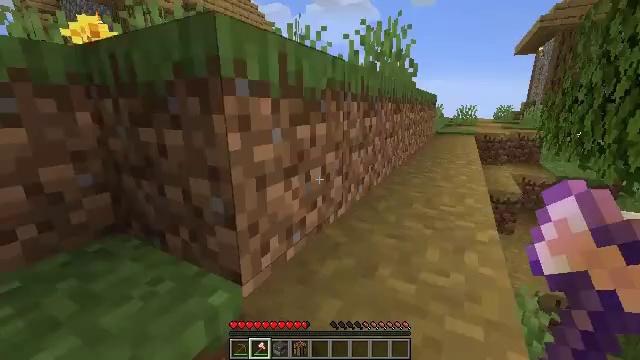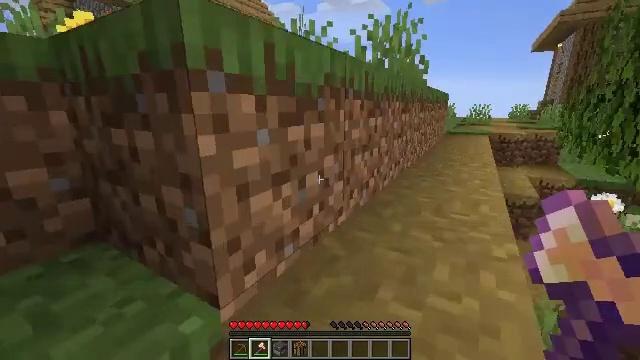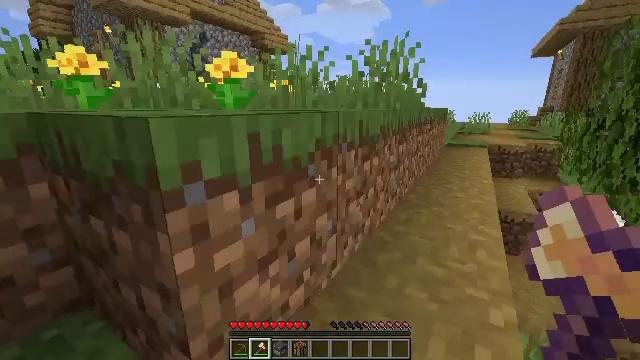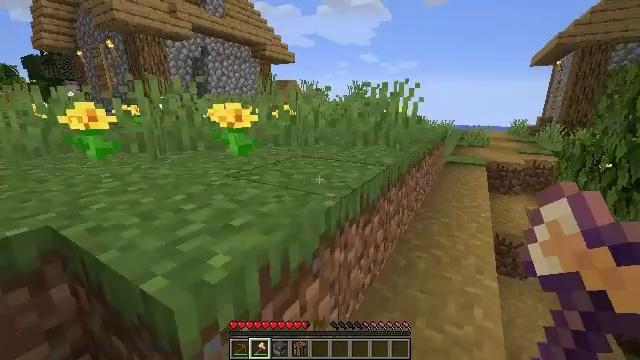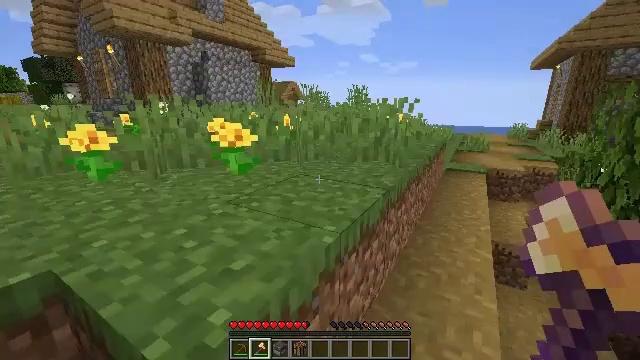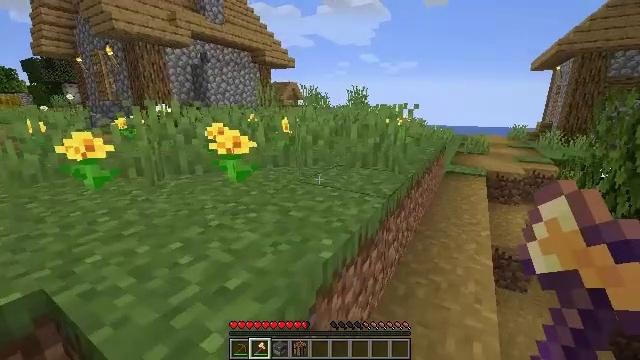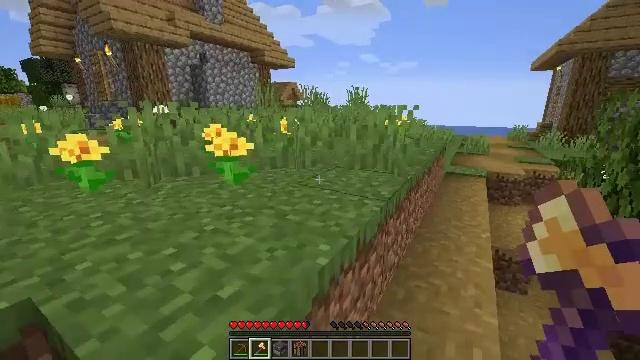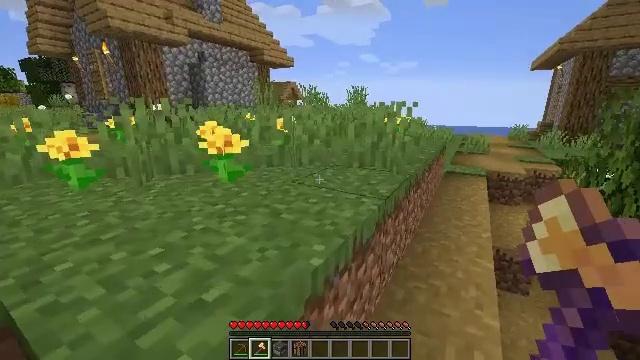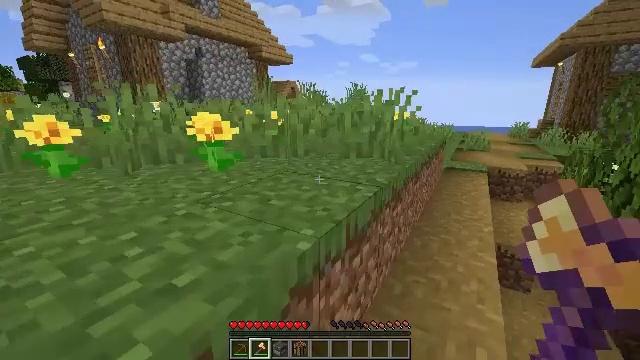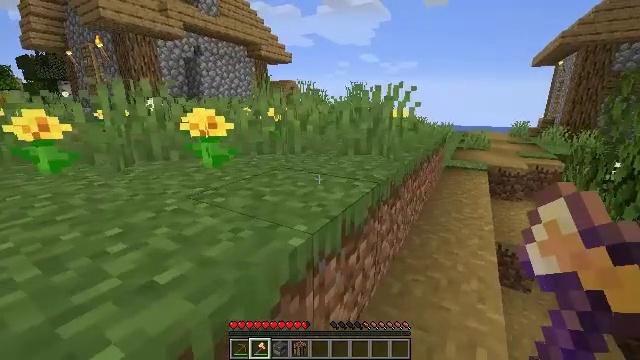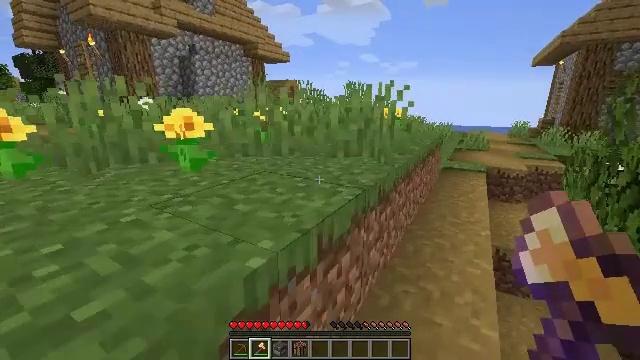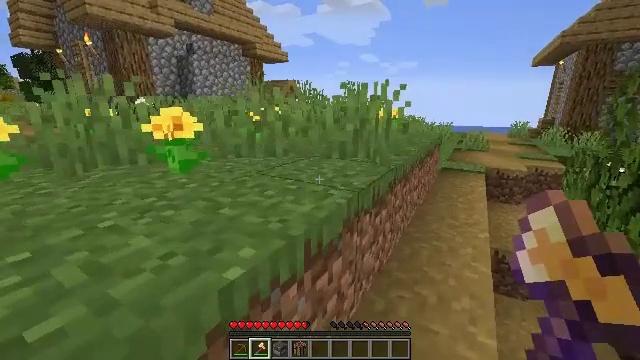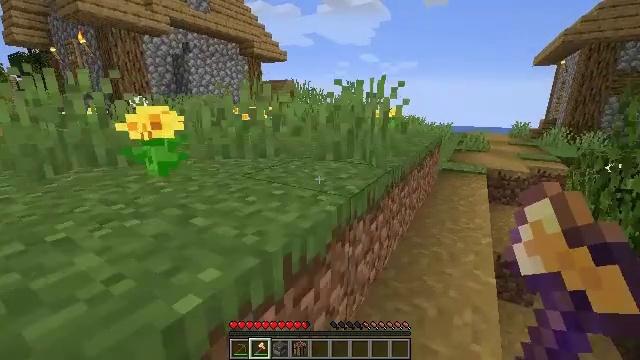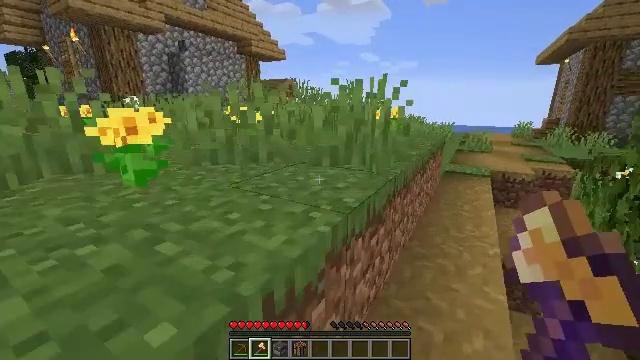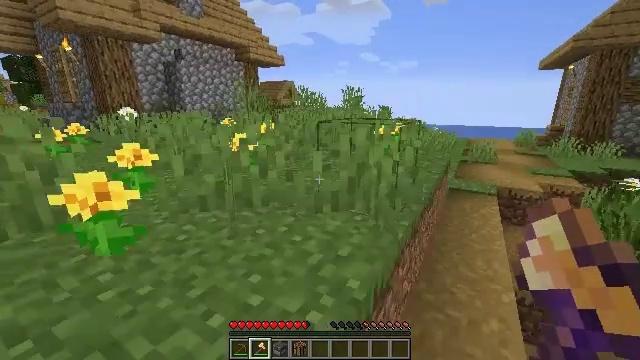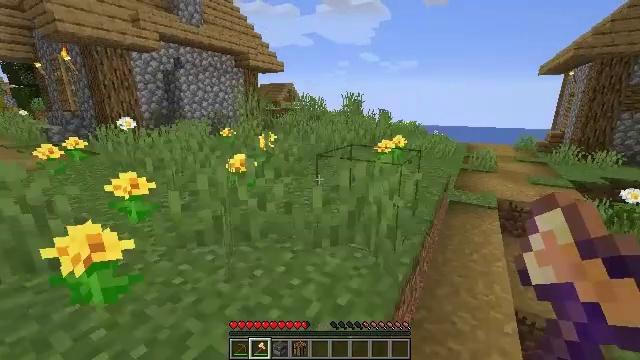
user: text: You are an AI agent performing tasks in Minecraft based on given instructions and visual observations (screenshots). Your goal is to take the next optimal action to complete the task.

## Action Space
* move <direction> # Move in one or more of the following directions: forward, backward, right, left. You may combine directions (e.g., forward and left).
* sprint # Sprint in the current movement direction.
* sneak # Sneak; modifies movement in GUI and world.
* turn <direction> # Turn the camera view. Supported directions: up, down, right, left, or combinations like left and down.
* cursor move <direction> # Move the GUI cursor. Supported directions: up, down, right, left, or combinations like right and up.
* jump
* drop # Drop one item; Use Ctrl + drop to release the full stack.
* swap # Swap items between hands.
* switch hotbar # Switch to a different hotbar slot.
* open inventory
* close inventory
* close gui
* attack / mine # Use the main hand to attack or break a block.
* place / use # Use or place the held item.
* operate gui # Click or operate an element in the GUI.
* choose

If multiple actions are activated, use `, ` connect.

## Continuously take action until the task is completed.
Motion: motion action
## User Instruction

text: Recycle the blast furnace by breaking it.
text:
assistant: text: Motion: move forward, turn left, jump
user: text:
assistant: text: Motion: move forward, jump
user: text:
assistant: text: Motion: move forward and move right, jump
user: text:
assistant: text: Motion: move forward and move right, jump
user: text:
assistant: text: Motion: move forward and move right, jump
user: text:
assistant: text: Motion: move forward and move right, jump
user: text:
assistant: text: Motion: move forward and move right, jump
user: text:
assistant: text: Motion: move forward and move right, jump
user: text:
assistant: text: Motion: move forward and move right, jump
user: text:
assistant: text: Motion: move forward and move right, jump
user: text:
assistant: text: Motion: move forward
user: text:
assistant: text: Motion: move forward
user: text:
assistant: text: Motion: move forward
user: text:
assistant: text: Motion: move forward, jump
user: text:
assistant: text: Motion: move forward, jump
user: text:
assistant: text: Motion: move forward, jump
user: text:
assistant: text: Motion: move forward, jump
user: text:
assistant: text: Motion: move forward, jump
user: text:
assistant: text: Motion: move forward, sprint, jump
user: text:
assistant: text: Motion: move forward, sprint, turn right, jump
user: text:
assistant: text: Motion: move forward, sprint, turn right, jump
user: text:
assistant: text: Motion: move forward, turn right, jump
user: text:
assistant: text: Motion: move forward, turn right, jump
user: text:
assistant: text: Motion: move forward, turn right, jump
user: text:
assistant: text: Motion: move forward, jump
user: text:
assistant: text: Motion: move forward, jump
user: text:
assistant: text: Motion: move forward, jump
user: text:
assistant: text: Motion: move forward, jump
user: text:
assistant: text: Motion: move forward, jump
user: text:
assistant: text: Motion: move forward, jump